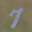
Label: 7